Chest X-ray:
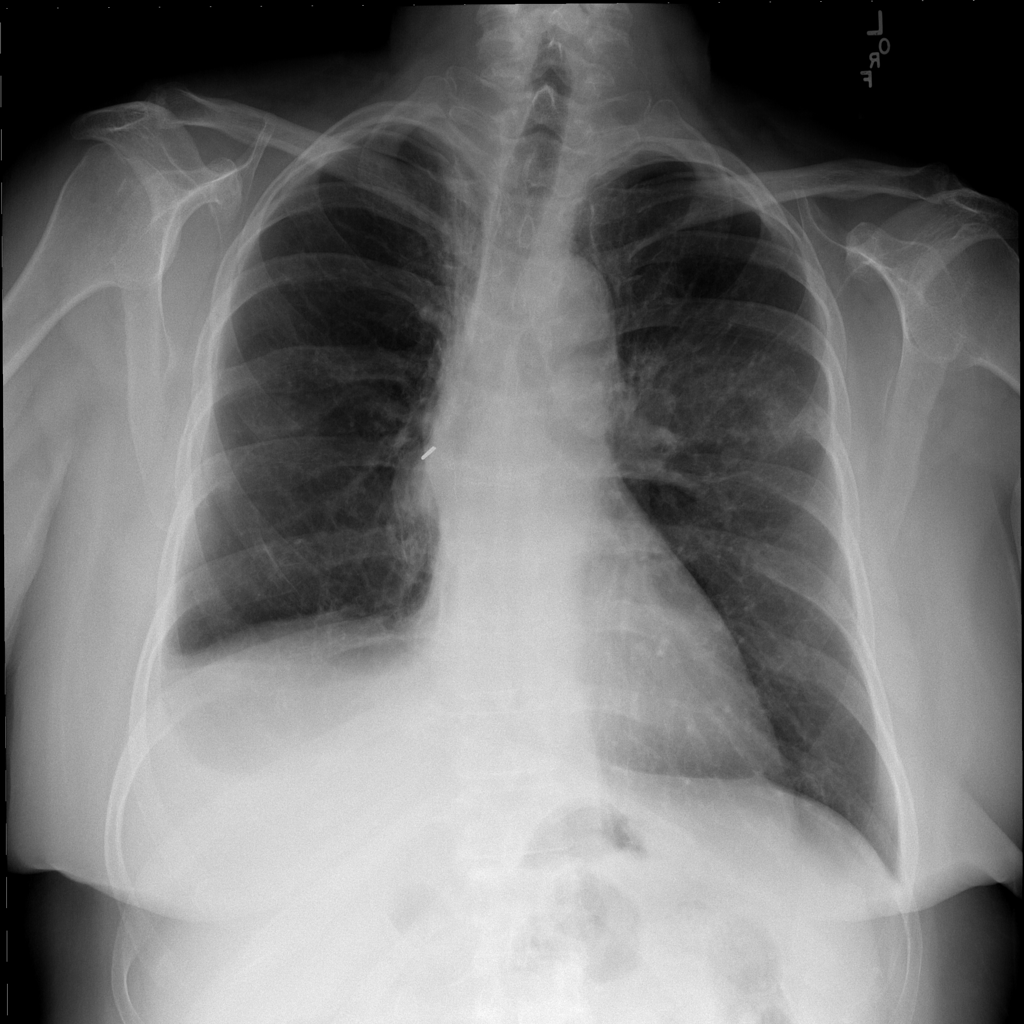
Findings: Pleural Thickening
No abnormal finding: no